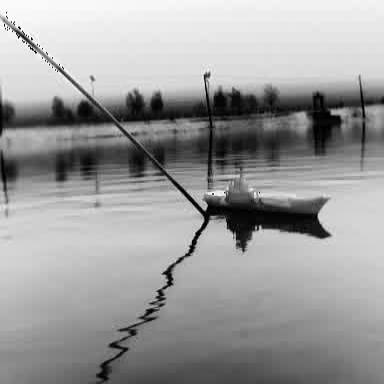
There is a warship in the infrared image.